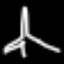
Label: The Eiffel Tower